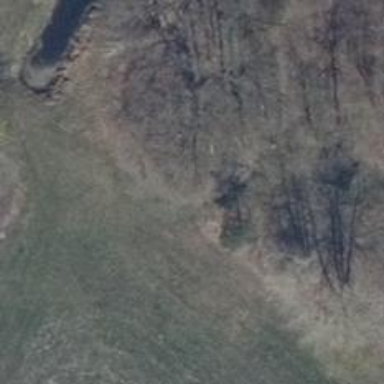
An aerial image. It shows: Path.